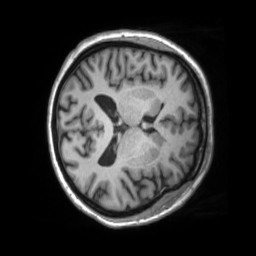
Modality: T1w
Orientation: axial
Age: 58
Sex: female
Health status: ill
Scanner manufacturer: siemens
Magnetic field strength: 3 T
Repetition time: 2.2 s
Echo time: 0.00157 s